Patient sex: M
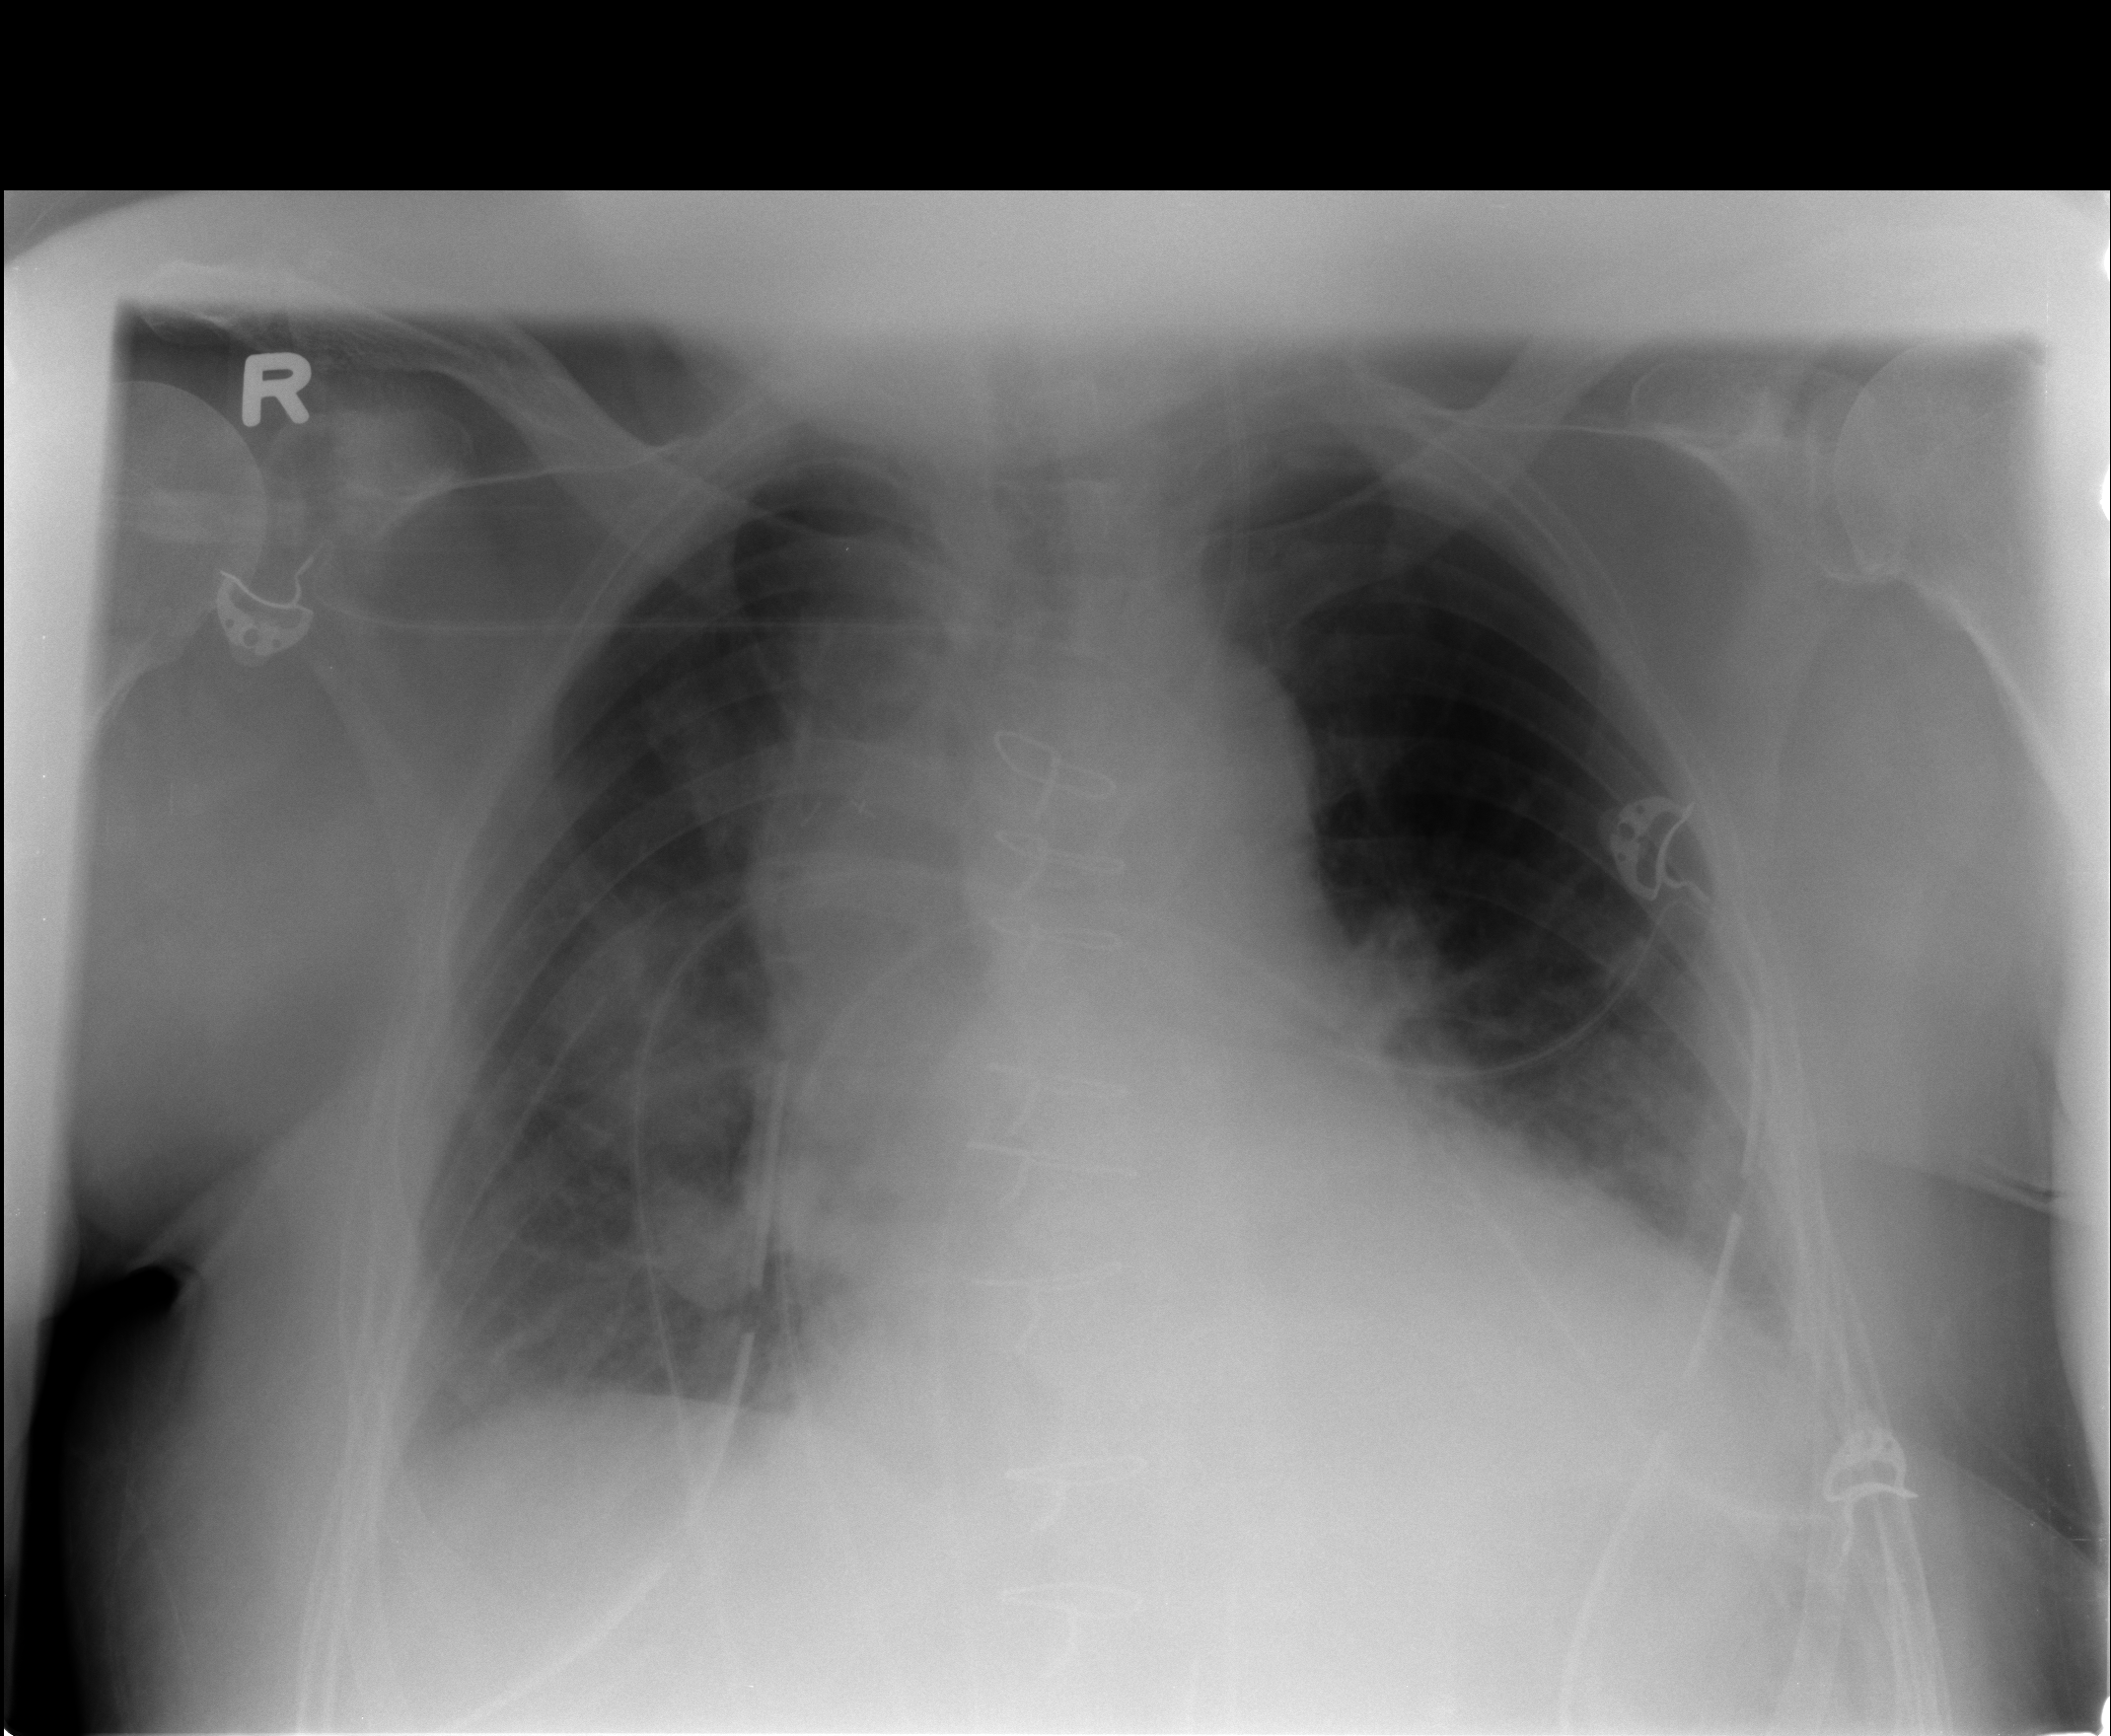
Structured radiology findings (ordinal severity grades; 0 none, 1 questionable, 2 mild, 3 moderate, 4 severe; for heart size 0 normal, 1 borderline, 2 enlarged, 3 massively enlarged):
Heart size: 2
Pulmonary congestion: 0
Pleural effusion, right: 1
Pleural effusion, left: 1
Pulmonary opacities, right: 2
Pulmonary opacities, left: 0
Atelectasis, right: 2
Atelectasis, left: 2